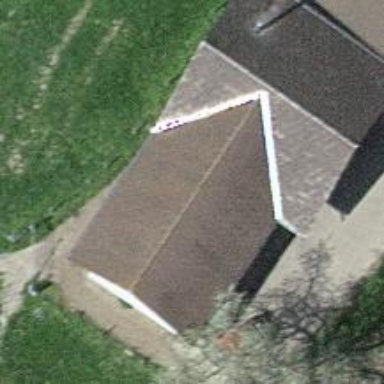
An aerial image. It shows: Shed building.